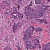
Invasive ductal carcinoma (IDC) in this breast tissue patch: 1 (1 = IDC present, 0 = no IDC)